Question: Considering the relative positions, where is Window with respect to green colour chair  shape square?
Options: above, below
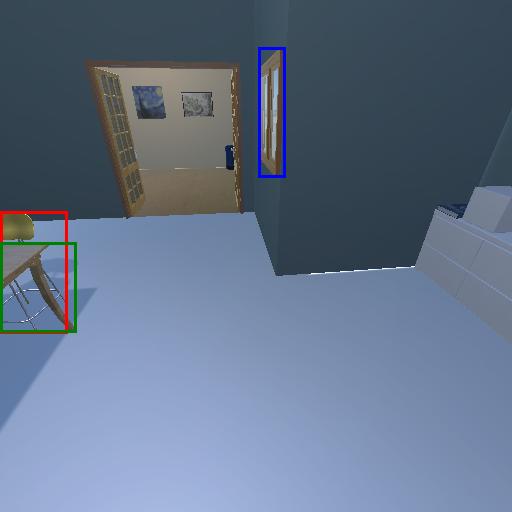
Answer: above